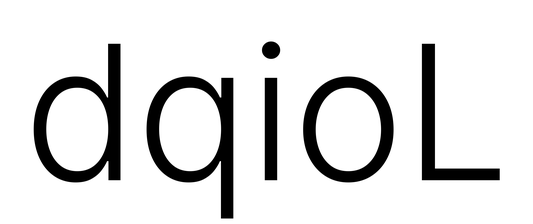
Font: Inter_Light